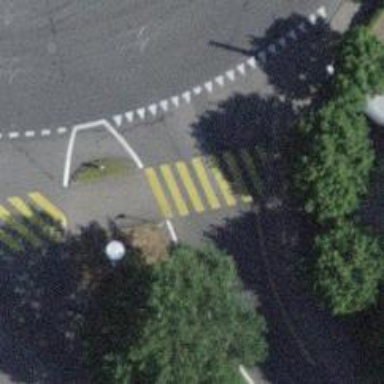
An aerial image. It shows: Footway that serves as traffic island.